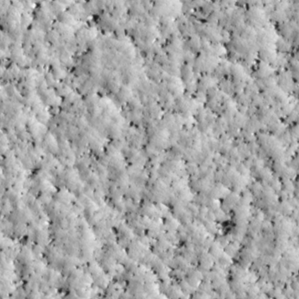
Label: non_frost